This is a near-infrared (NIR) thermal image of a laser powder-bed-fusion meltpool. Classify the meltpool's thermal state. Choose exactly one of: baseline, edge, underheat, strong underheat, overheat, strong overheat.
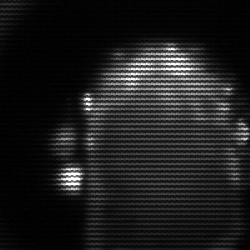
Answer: baseline